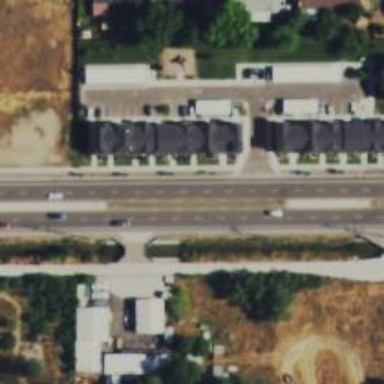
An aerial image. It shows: Driveway bridge on service road.